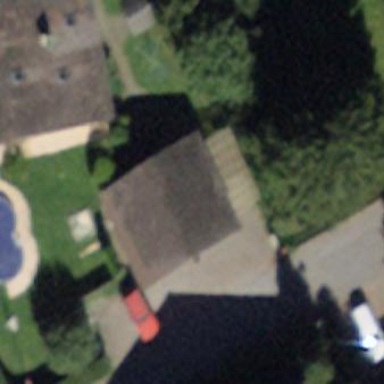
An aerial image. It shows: Garage.